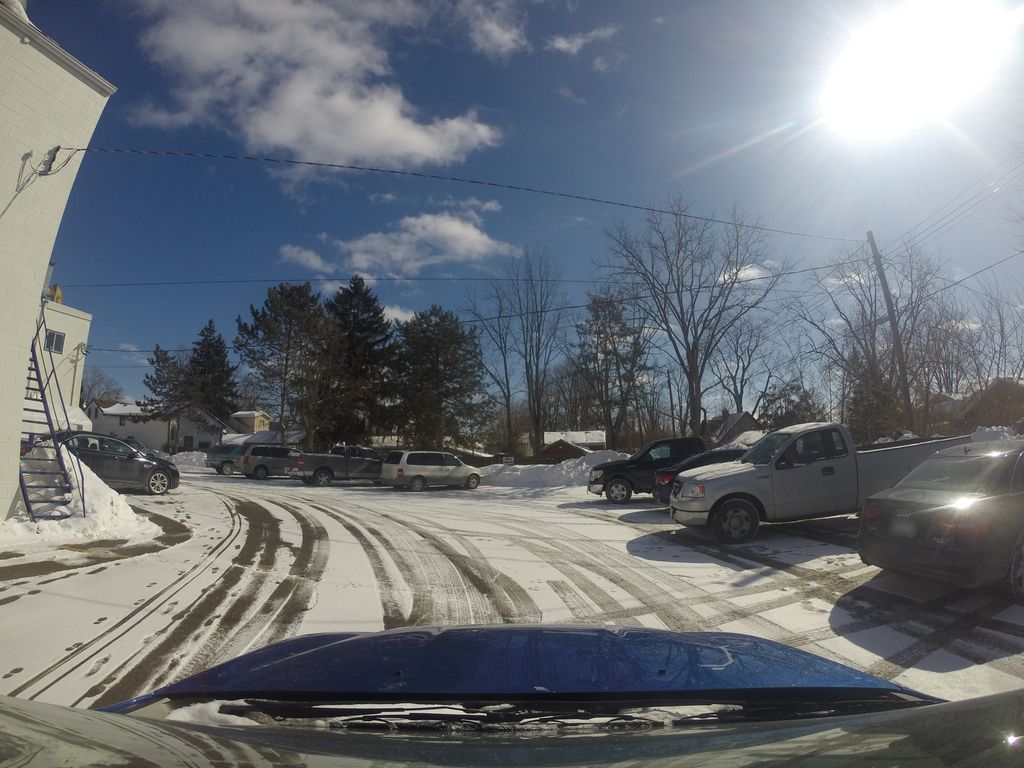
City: hamilton